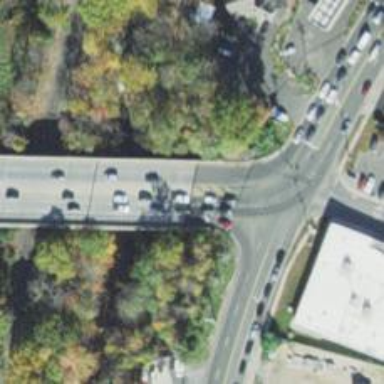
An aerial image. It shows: Trunk highway with bridge.